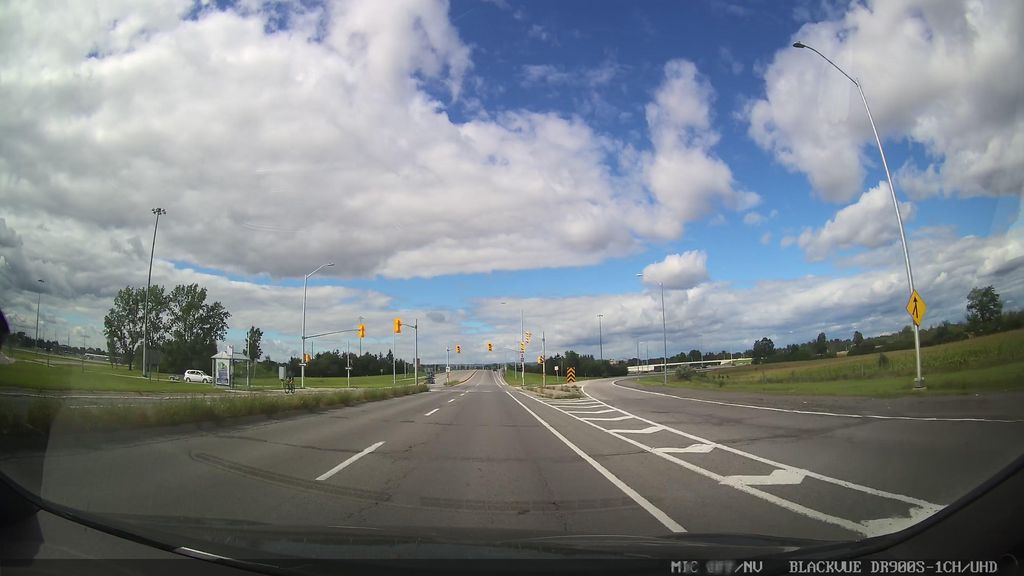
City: ottawa-gatineau